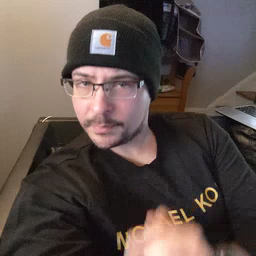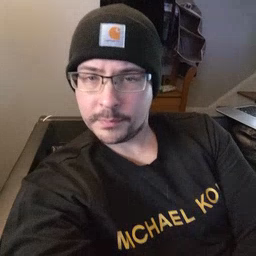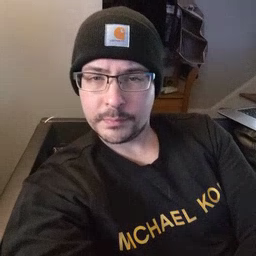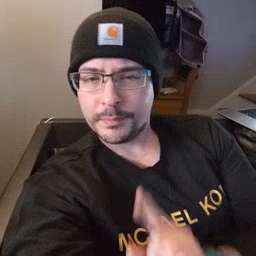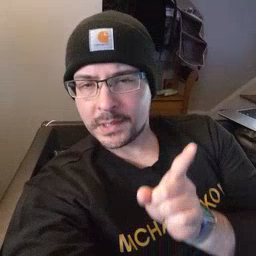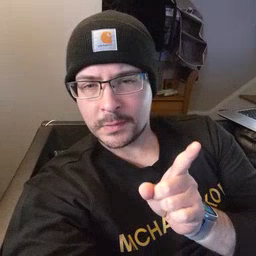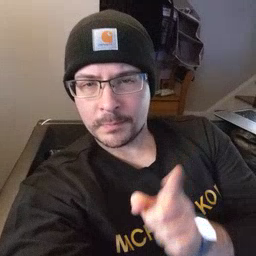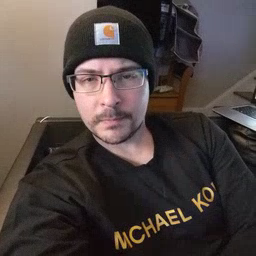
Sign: hesheit